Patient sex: F
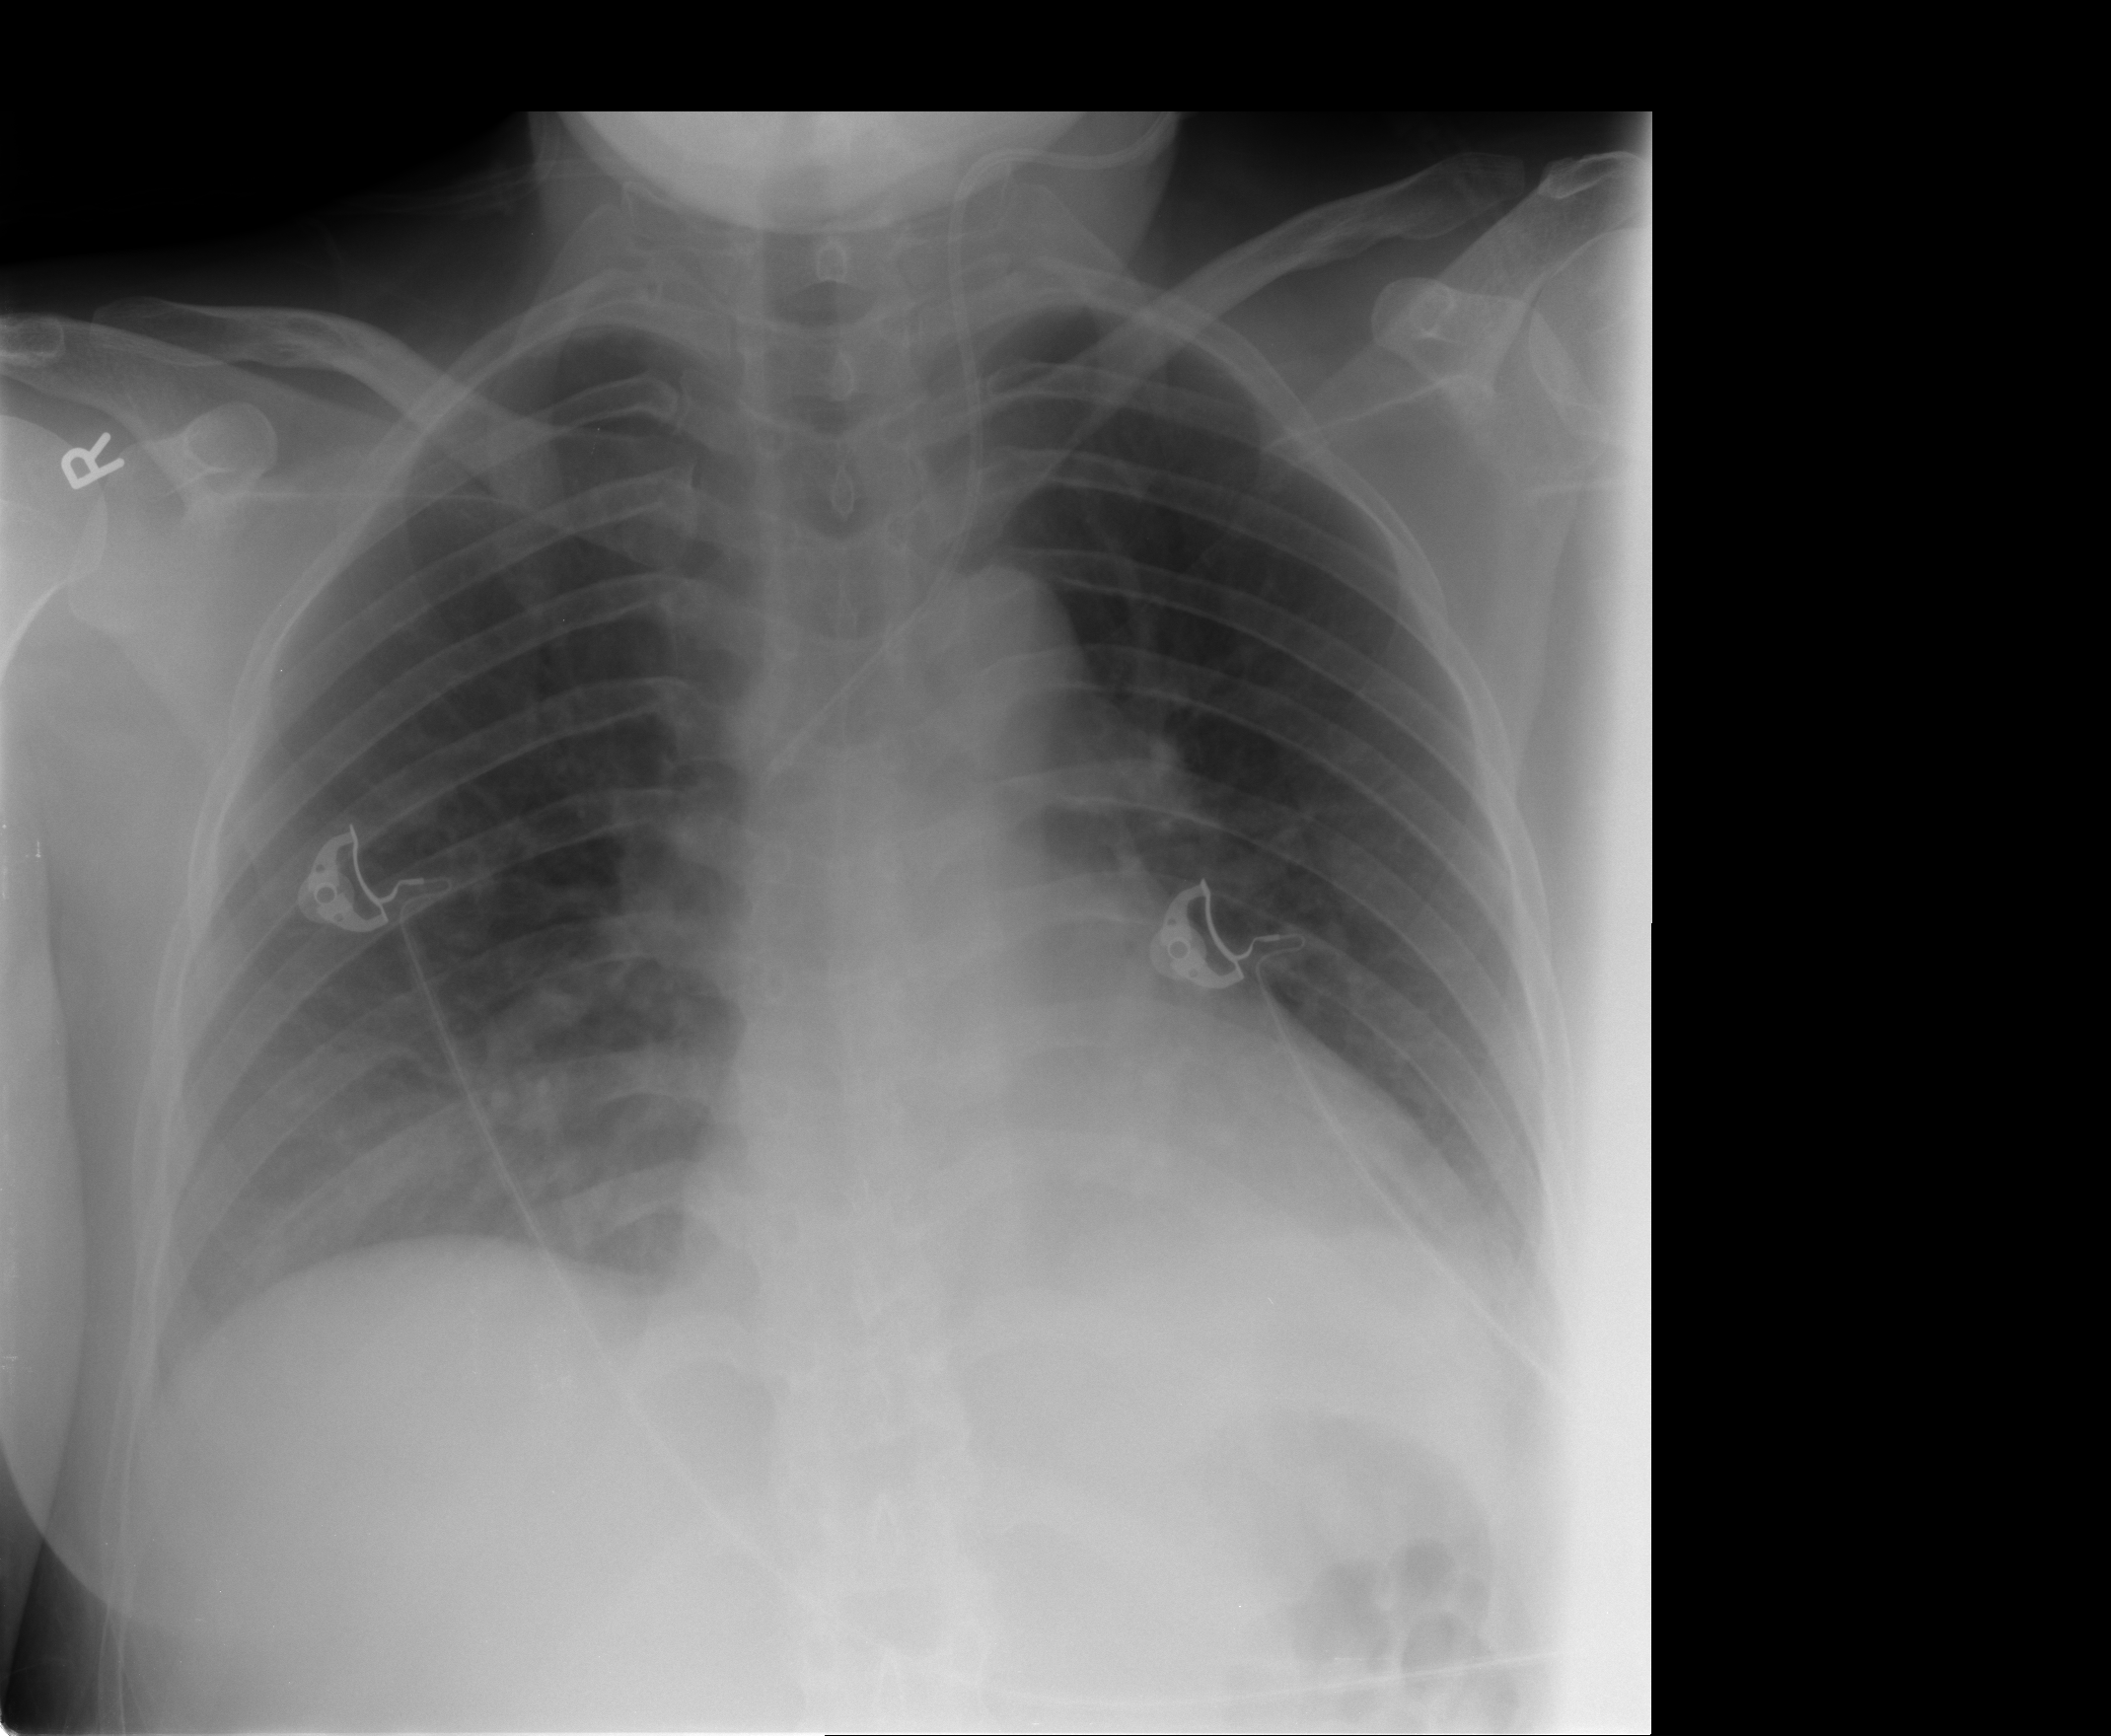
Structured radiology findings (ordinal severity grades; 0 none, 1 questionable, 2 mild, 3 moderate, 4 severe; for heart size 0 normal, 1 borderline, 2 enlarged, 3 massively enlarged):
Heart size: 0
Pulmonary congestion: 0
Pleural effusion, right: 0
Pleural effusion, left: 0
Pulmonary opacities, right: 0
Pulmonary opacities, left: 1
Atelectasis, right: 0
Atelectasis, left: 0